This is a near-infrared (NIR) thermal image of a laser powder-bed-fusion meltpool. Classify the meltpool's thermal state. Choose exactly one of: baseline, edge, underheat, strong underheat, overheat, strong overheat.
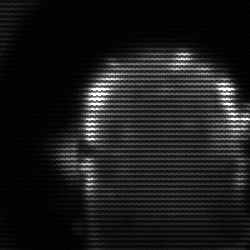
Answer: baseline